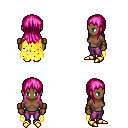
a pixel art fantasy rpg character, female body template, human, dark skin, yellow tattered cape, magenta pants, pink unkempt hairstyle, leather bracers, gold boots, four views (front, back, left, right), 2x2 character sprite sheet, small pixel art, hard edges, no anti-aliasing